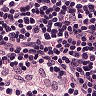
Metastatic tissue present: no